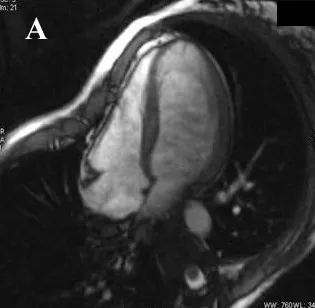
Cardiac-MRI images: (A) Cardiac MRI gradient echo sequence showing normal dimensions and function of the left ventricle.
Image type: radiology (mri)